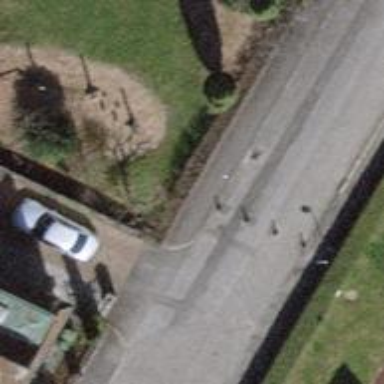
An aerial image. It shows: Bollard barrier.